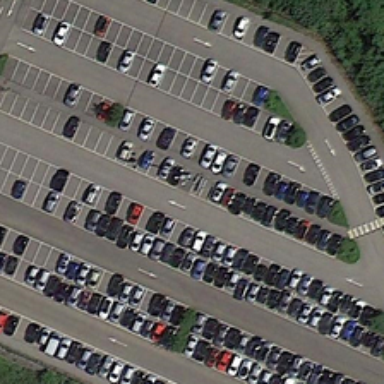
Many cars are in a parking lot near some green trees .